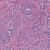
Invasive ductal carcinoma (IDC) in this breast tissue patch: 1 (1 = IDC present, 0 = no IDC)